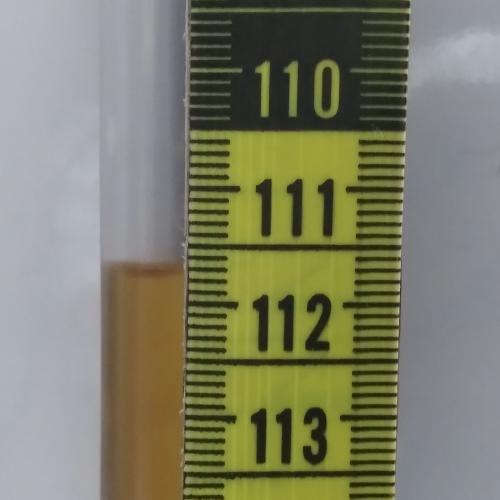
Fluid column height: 111.7 cm